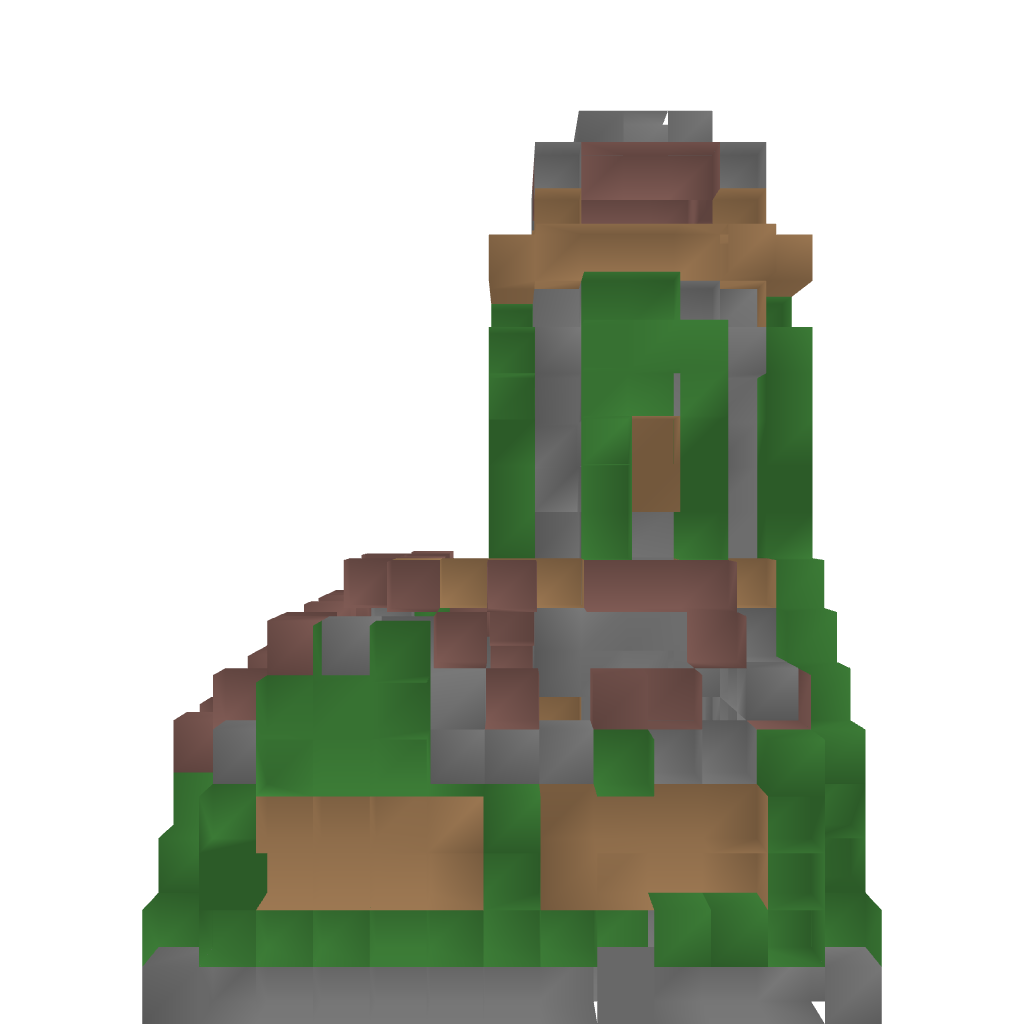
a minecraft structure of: Outpost bad low quality